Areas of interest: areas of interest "Hong Hui No. 2 Industrial Building"
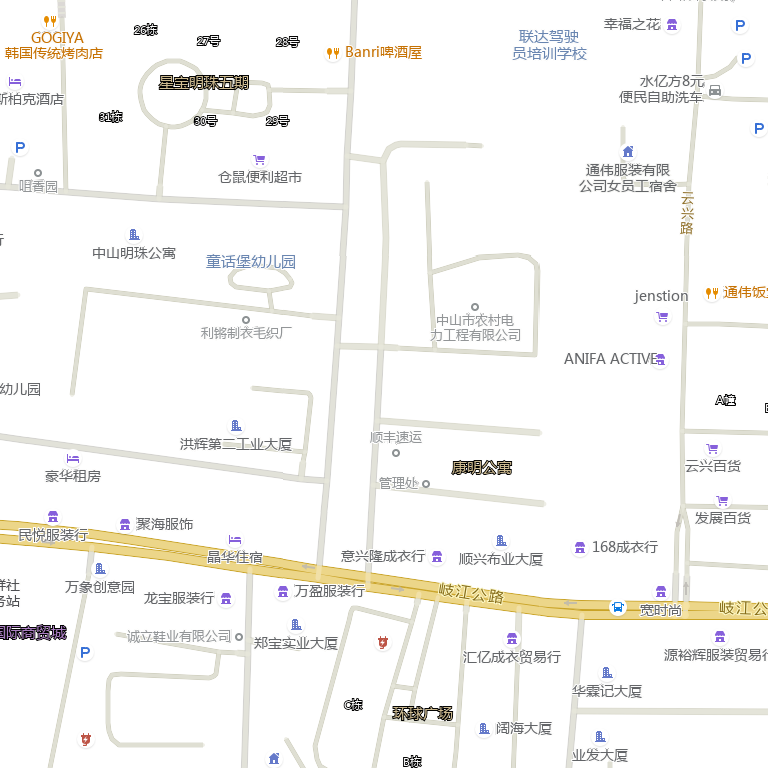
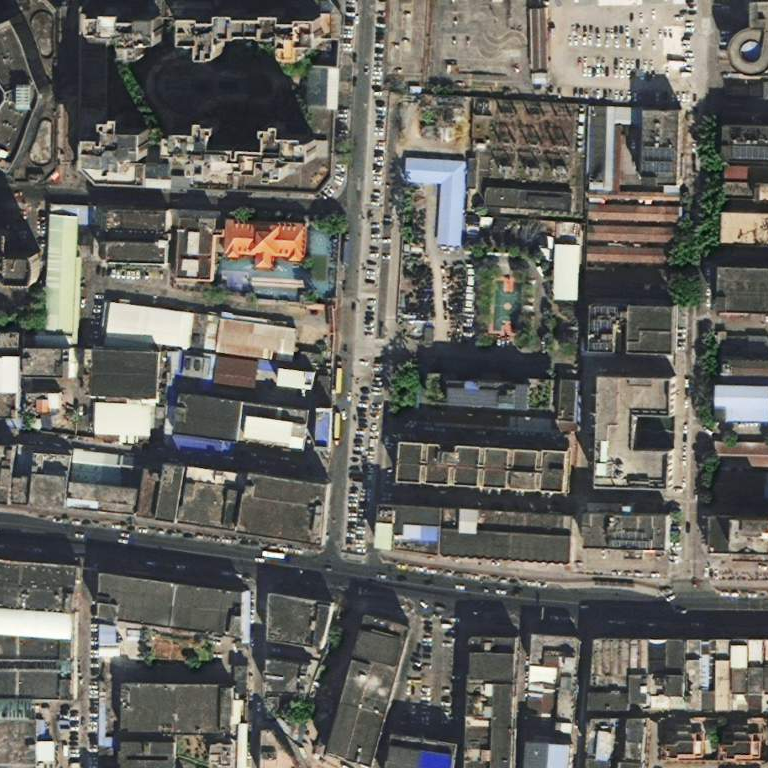